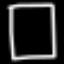
Label: square